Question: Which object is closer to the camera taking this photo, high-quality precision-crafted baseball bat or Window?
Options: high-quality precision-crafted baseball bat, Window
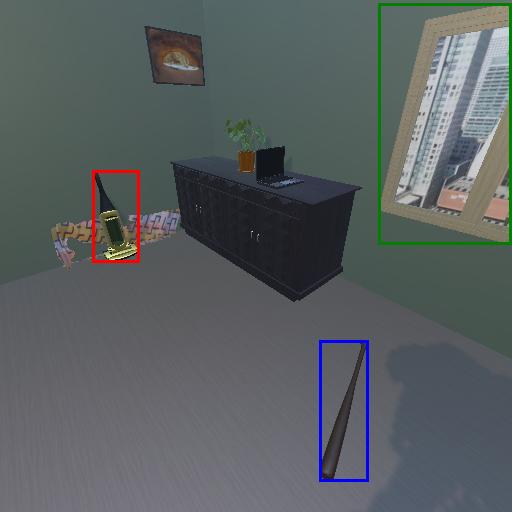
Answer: high-quality precision-crafted baseball bat